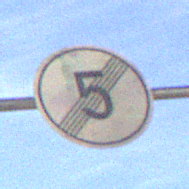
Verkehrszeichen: EndeGeschwindigkeit5
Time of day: MorningAfternoon
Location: Outdoor (RoadRail)
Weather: PartlyCloudy
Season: NotSpecified
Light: Natural